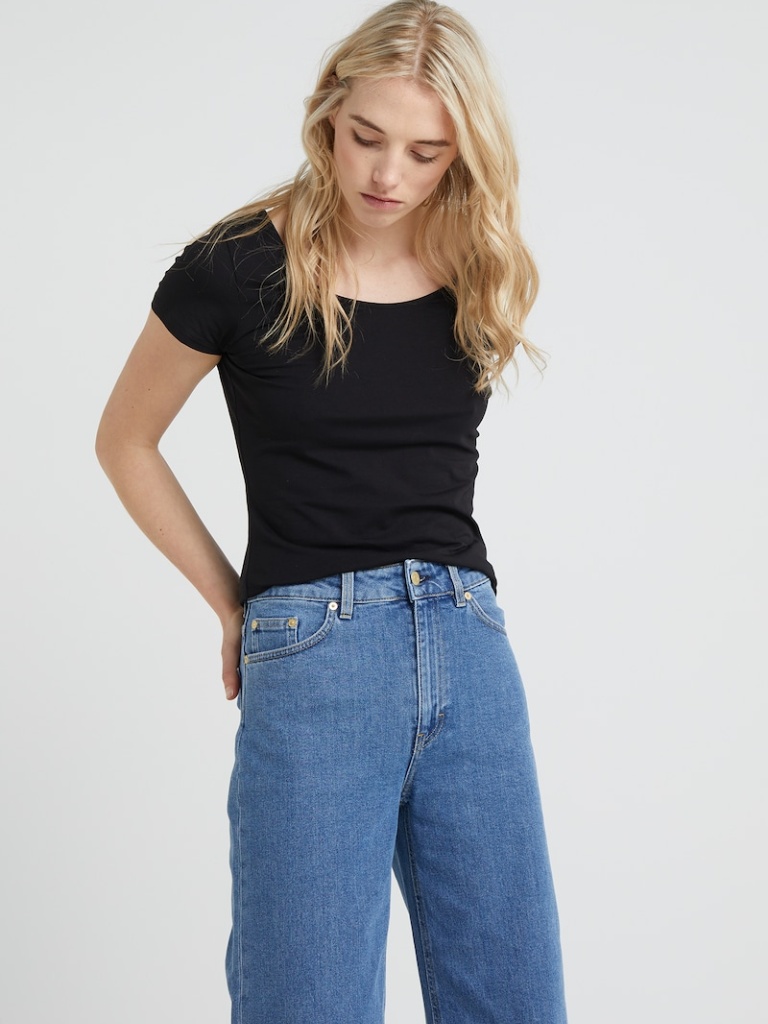
cotton tight short sleeve hip length French Tucked scoop t-shirt